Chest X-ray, PA view. Patient: 50 years old, sex M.
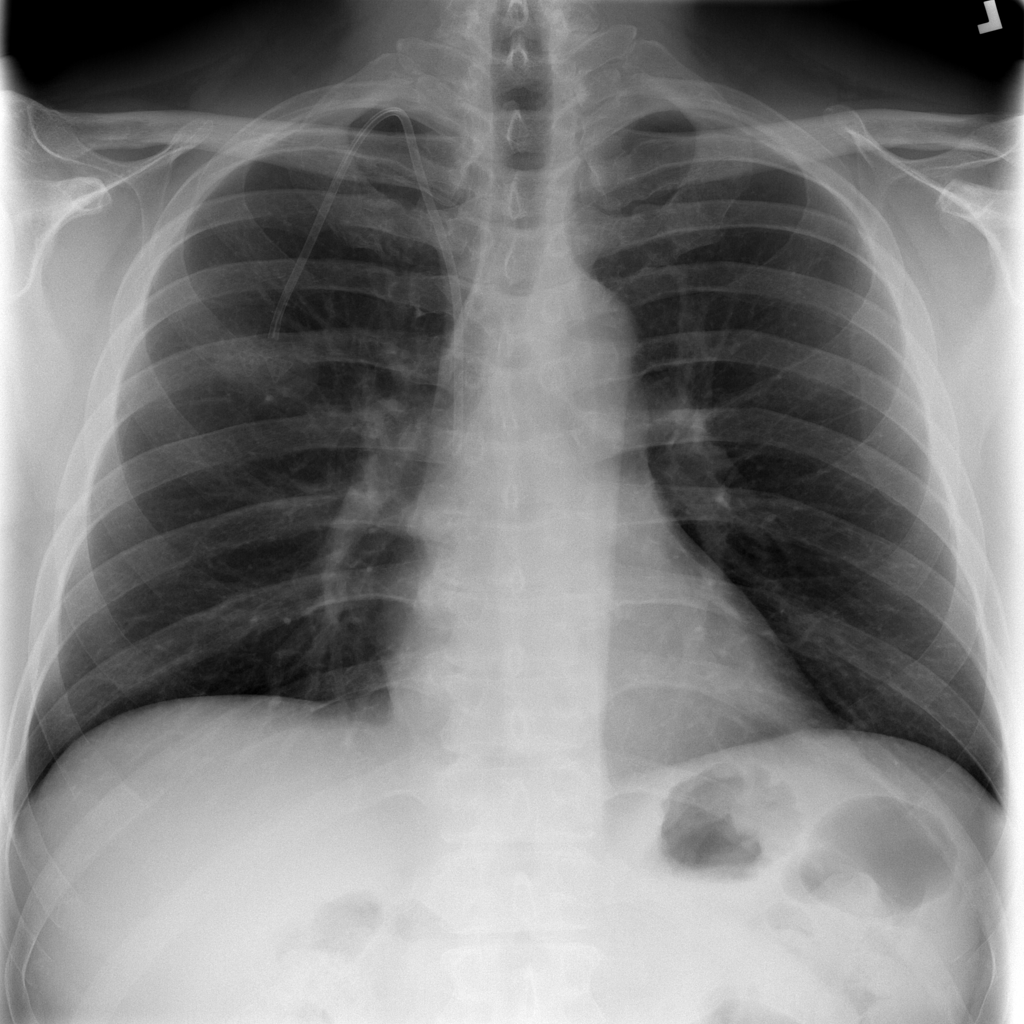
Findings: No Finding